Interaction volume radius: 10 \u00c5
Interaction volume height: 10 \u00c5
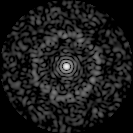
Disorder parameter: 0.8278